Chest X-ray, AP view. Patient: 40 years old, sex F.
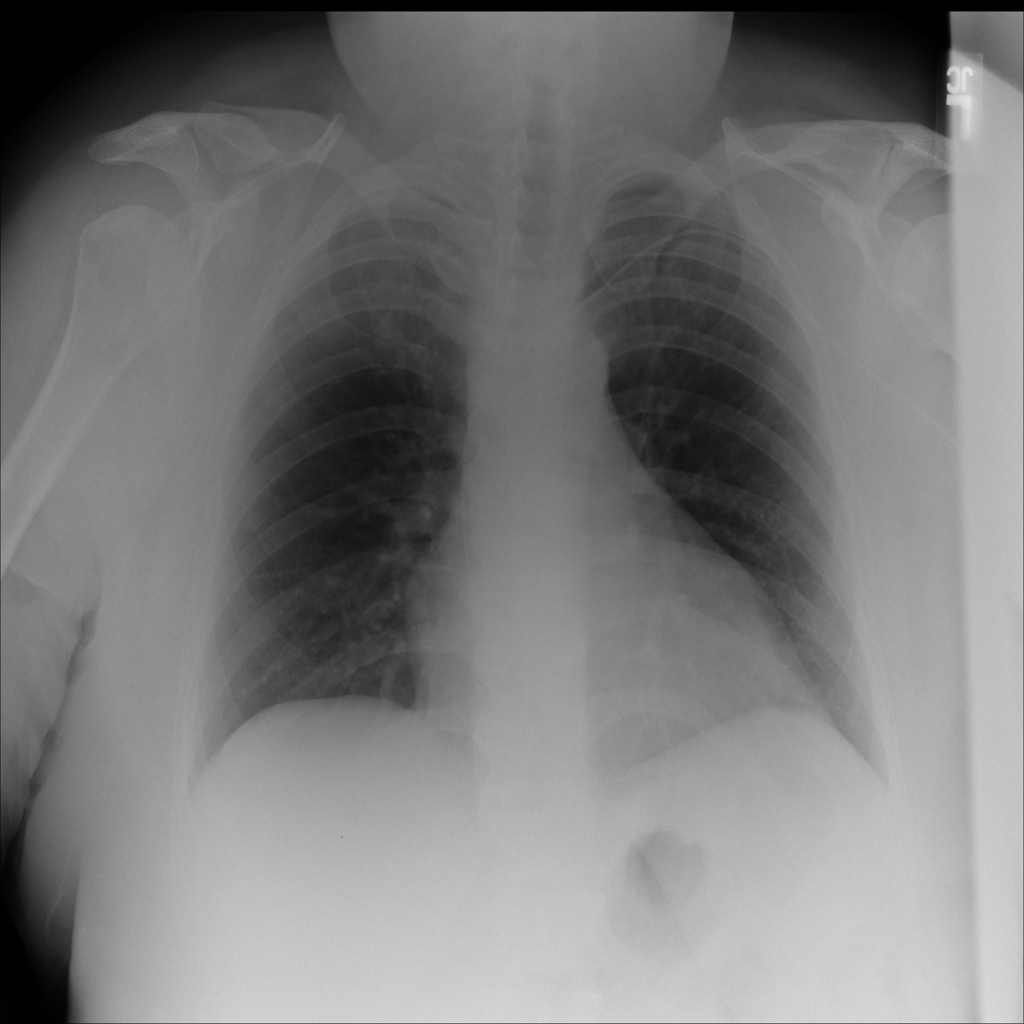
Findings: No Finding